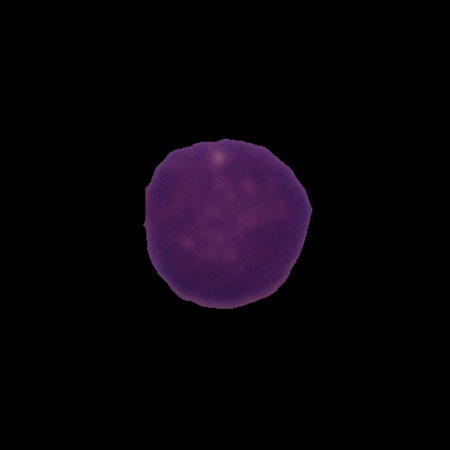
Label: healthy